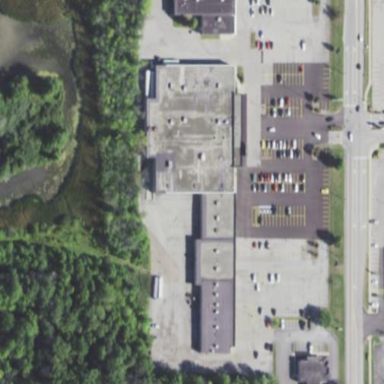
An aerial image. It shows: Retail building.